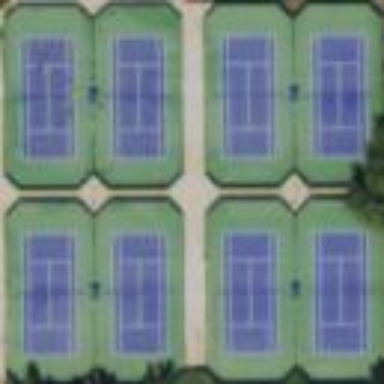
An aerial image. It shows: Tennis court in leisure pitch.